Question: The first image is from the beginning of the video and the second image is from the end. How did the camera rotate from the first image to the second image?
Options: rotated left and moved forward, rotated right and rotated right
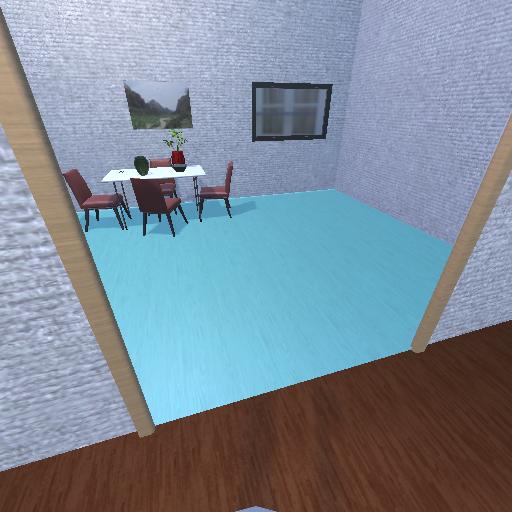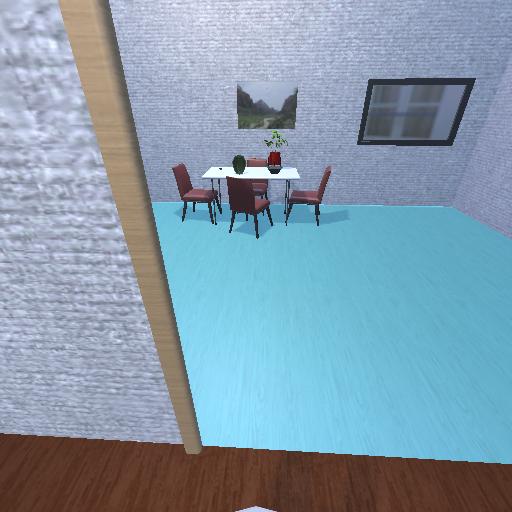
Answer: rotated left and moved forward